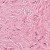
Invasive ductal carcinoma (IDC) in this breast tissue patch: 1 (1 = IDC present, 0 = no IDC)